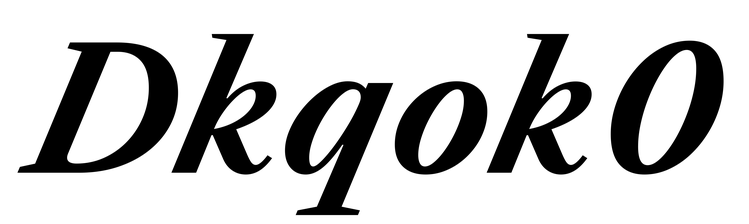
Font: LibreCaslonText-Italic_Bold_Italic